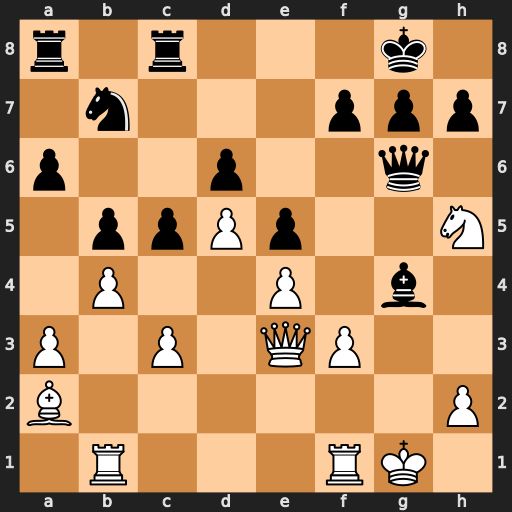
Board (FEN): r1r3k1/1n3ppp/p2p2q1/1ppPp2N/1P2P1b1/P1P1QP2/B6P/1R3RK1
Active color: w
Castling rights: -
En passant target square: -
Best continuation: fxg4 Qxg4+ Ng3